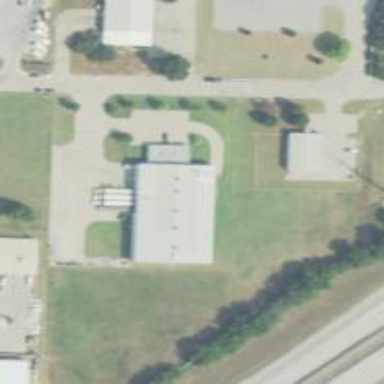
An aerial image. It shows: Factory building.